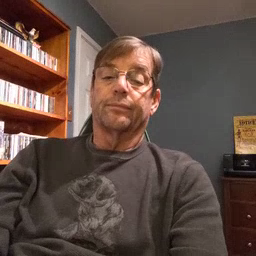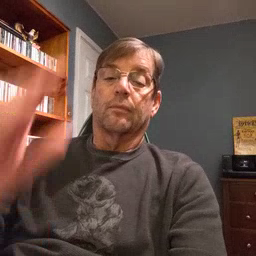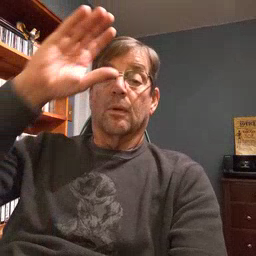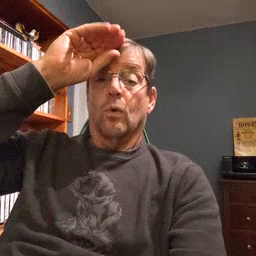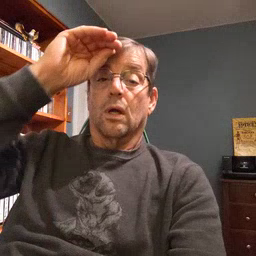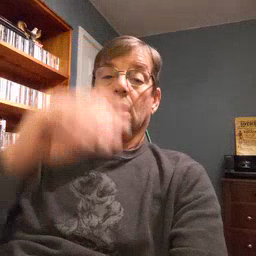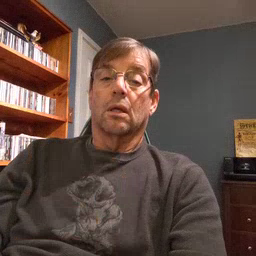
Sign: boy